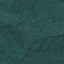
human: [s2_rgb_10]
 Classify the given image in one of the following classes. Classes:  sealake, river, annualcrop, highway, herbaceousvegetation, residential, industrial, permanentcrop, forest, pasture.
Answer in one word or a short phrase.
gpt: Forest